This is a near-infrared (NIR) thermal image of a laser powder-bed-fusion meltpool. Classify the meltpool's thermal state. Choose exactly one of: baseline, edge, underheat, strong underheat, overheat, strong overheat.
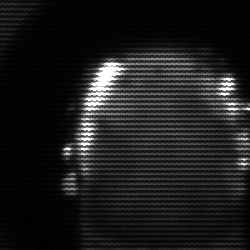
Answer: baseline